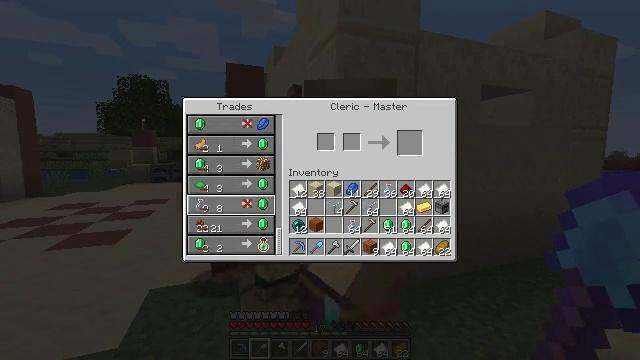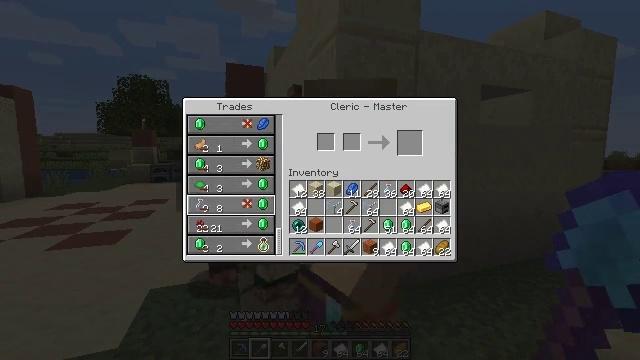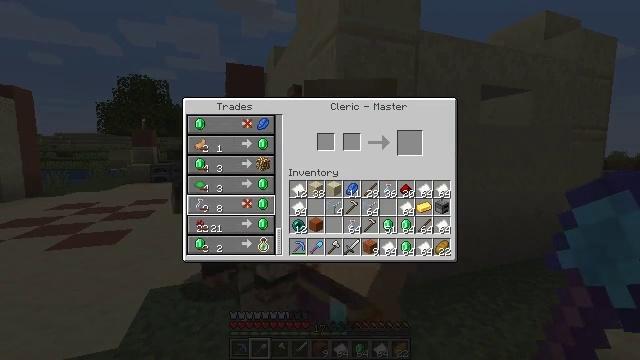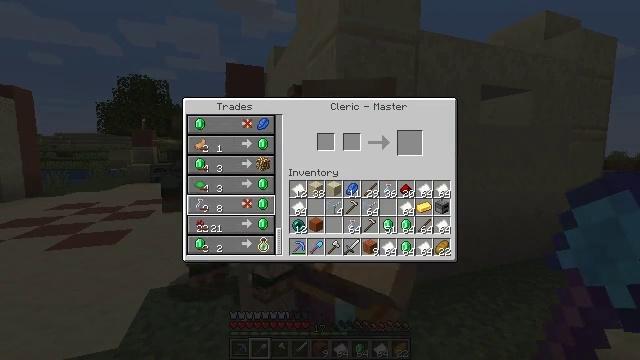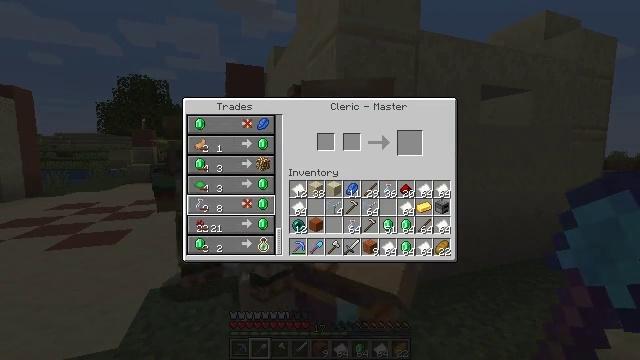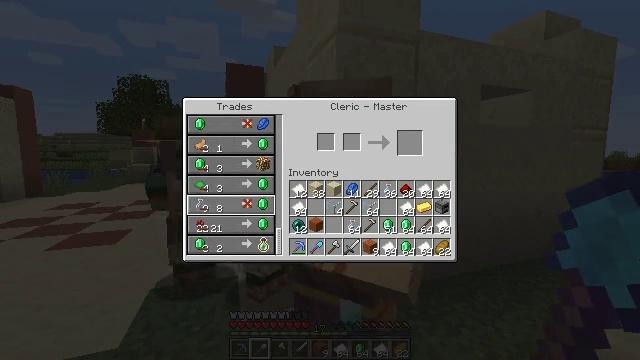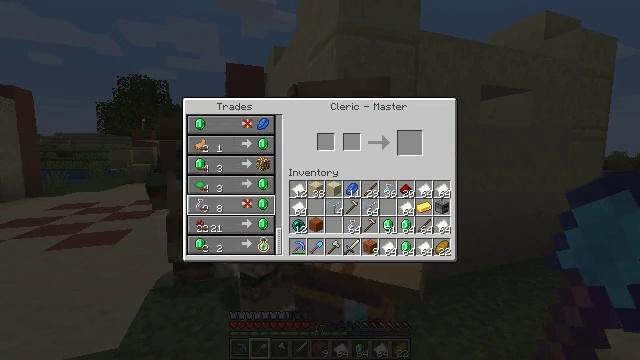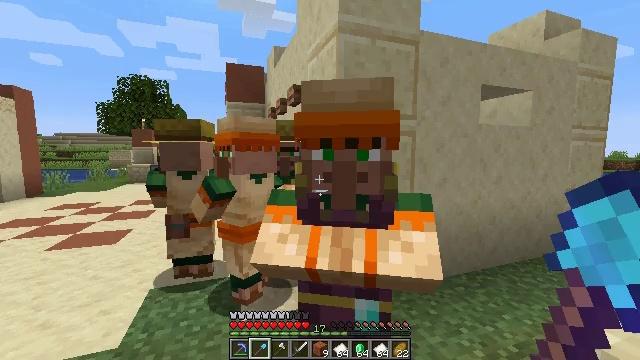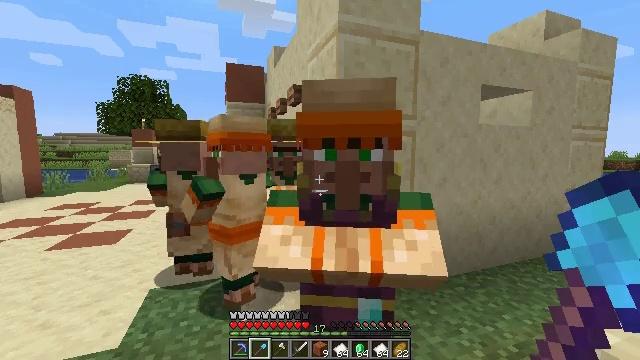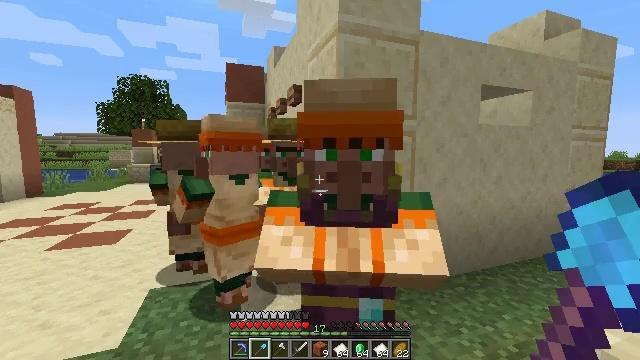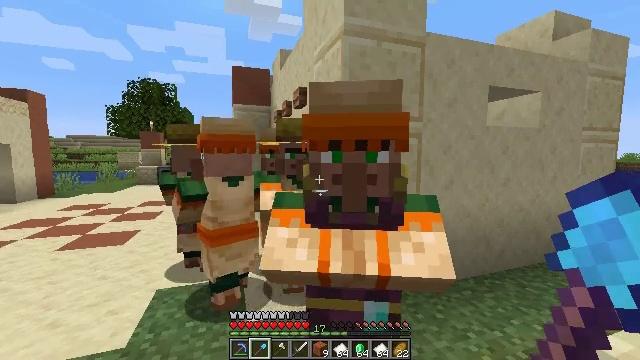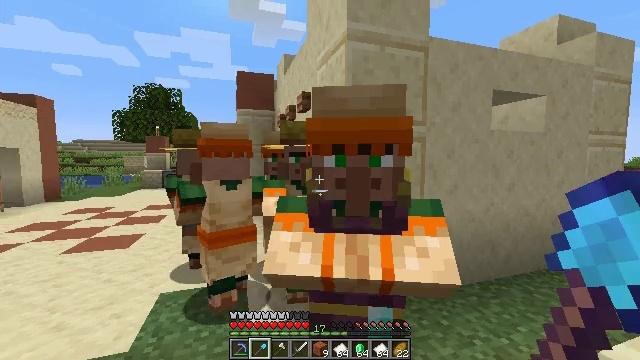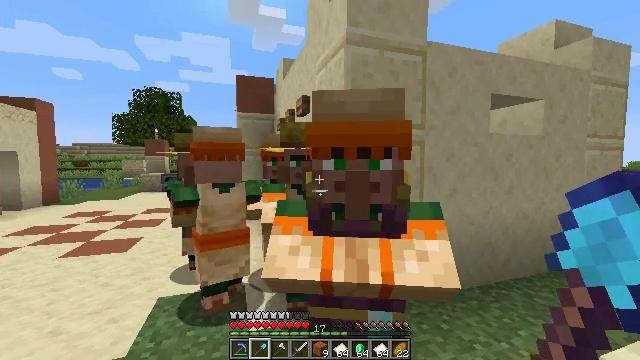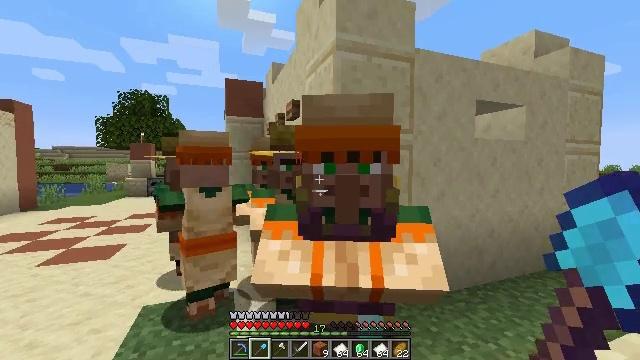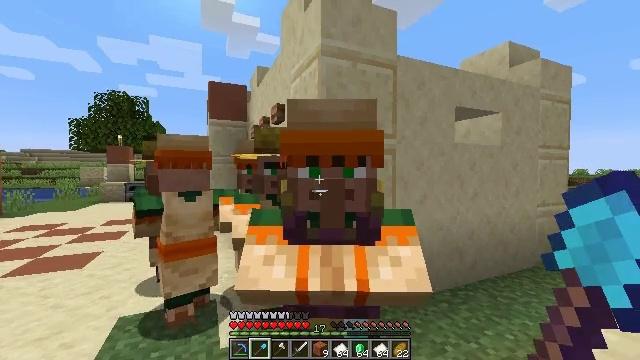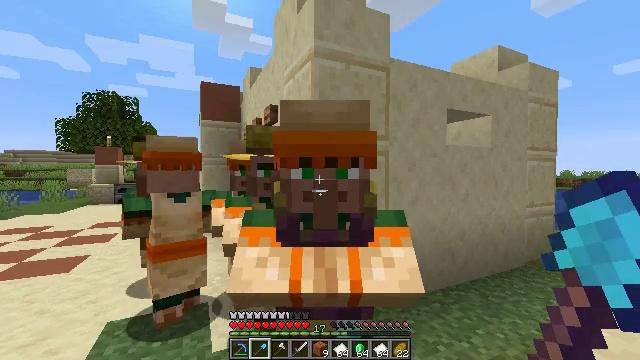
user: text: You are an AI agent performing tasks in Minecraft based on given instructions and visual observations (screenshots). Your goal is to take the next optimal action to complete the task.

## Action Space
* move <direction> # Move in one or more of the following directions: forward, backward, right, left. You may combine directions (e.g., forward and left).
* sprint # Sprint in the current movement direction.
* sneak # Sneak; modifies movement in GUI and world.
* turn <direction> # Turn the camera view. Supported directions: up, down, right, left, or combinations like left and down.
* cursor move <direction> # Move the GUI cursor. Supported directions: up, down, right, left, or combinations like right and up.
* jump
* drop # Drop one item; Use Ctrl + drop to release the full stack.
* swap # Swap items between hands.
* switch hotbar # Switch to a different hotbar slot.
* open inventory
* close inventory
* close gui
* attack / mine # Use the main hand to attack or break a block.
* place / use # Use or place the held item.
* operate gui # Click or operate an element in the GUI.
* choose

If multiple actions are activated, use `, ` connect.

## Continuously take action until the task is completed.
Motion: motion action
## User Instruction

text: Destroy the wheat to collect it.
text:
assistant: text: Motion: no_op
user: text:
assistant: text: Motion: no_op
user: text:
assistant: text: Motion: no_op
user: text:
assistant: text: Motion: no_op
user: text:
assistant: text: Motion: no_op
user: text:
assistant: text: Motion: no_op
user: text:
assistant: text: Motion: no_op
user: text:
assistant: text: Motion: close gui
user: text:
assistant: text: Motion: no_op
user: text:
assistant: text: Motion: turn left
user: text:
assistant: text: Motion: no_op
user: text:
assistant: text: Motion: no_op
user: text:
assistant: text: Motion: turn right
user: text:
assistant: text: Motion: turn right
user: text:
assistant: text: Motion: turn right
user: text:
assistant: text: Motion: no_op
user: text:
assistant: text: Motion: use / place
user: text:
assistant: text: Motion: use / place
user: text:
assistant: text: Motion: use / place
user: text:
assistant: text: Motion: use / place
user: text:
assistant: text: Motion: no_op
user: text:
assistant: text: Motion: open gui
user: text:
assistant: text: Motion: no_op
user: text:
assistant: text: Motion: no_op
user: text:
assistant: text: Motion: no_op
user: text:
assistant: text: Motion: no_op
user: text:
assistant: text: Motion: no_op
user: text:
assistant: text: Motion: no_op
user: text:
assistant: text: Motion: no_op
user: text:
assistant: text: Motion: no_op